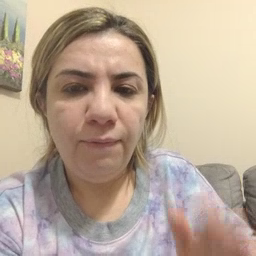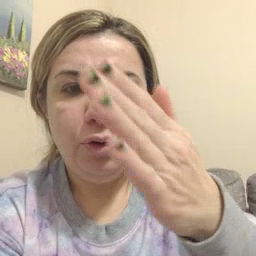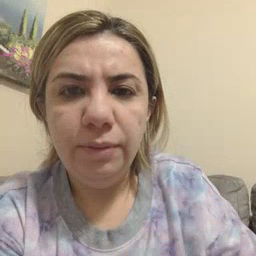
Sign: fish